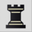
Piece: bR